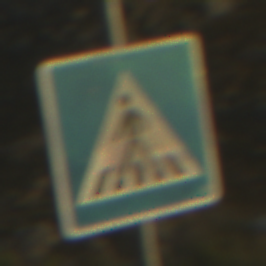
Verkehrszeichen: FussgaengerueberwegRechts
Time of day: SunriseSunset
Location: Outdoor (Nature)
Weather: PartlyCloudy
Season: Summer
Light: Natural